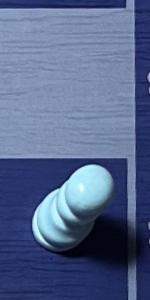
Label: Pawn_White